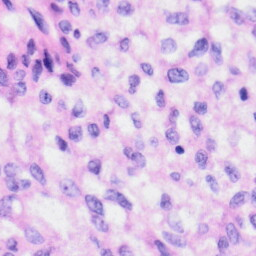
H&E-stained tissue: Liver